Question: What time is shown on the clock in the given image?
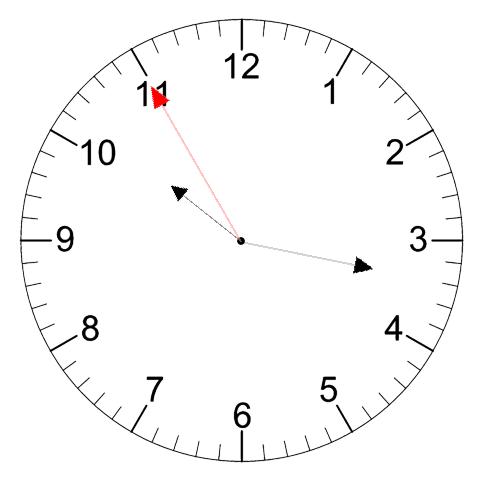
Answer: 10:16:55